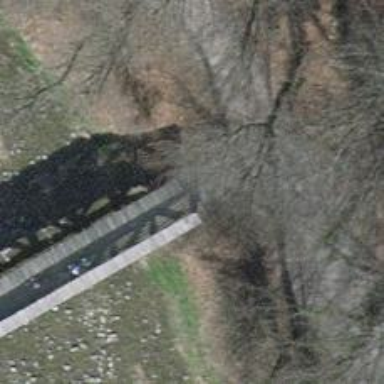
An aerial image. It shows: Footway bridge.